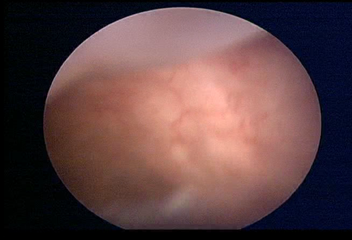
Modality: WLC
Class: Normal mucosa
Bladder cancer association: No